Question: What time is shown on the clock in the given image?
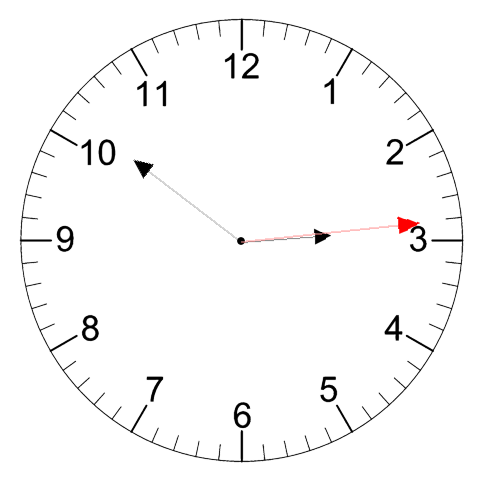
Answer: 02:51:14